Interaction volume radius: 5 \u00c5
Interaction volume height: 20 \u00c5
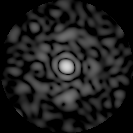
Disorder parameter: 0.8131